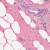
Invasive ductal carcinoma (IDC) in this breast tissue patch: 0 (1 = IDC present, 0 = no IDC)